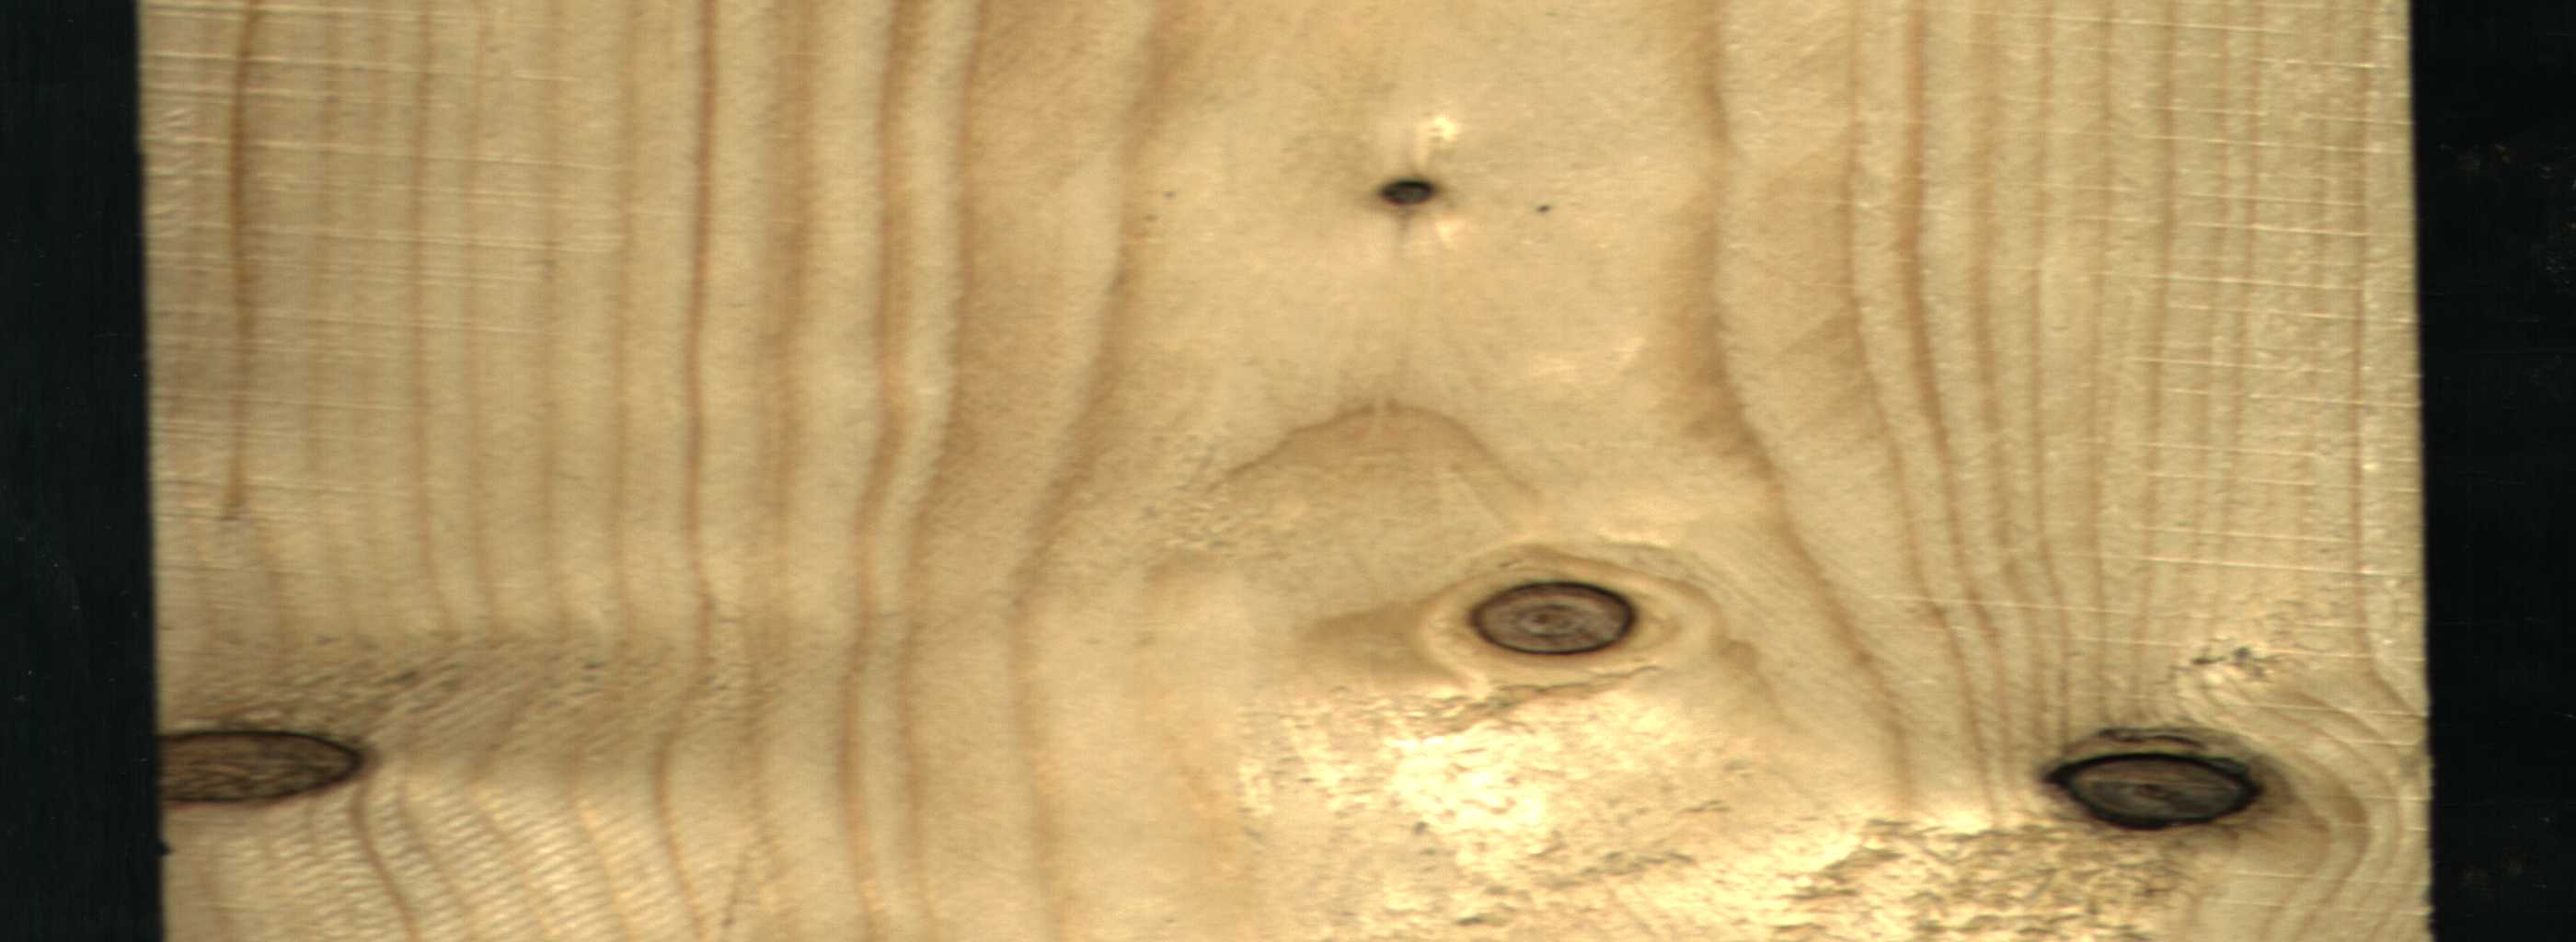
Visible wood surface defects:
Dead_Knot
Dead_Knot
Dead_Knot
Dead_Knot